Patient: sex F, age 73
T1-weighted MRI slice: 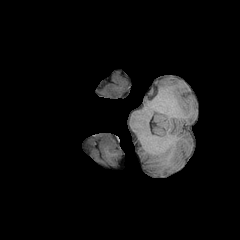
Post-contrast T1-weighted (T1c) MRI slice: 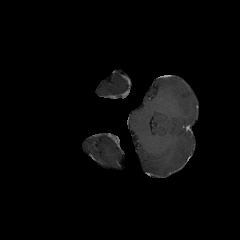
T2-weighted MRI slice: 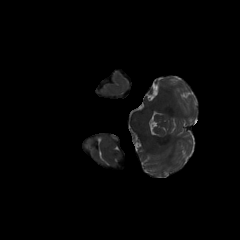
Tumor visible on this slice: no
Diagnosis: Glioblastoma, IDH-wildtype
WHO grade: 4